Question: I'm trying to modify the python.vim syntax file so that "is not" is highlighted as single pythonOperator.
For example, this is what happen now:

I've tried changing python.vim in several ways. For example:
'''
--- python.vim.orig 2013-08-19 10:21:54.379892386 -0700
+++ python.vim 2013-08-19 10:21:58.979892308 -0700
@@ -152,6 +152,7 @@
syn keyword pythonPreCondit import from
syn keyword pythonException try except finally
syn keyword pythonOperator and in is not or
+syn match pythonOperator "is not"
if s:Python2Syntax()
if !s:Enabled("g:python_print_as_function")
'''
But nothing seems to work.
What's interesting is that if I remove "is" and "not" and all the other python.vim syntax files, as in:
'''
--- python.vim.orig 2013-08-19 10:21:54.379892386 -0700
+++ python.vim 2013-08-19 10:41:37.067873208 -0700
@@ -151,7 +151,7 @@
syn keyword pythonConditional if elif else
syn keyword pythonPreCondit import from
syn keyword pythonException try except finally
-syn keyword pythonOperator and in is not or
+syn keyword pythonOperator and in or
if s:Python2Syntax()
if !s:Enabled("g:python_print_as_function")
'''
The "is" is still highlighted. Weird.
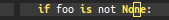
Answer: nevermind, turns out <URL> has the line:
'''
syntax clear pythonOperator
'''
That was discarding all my changes to pythonOperator.